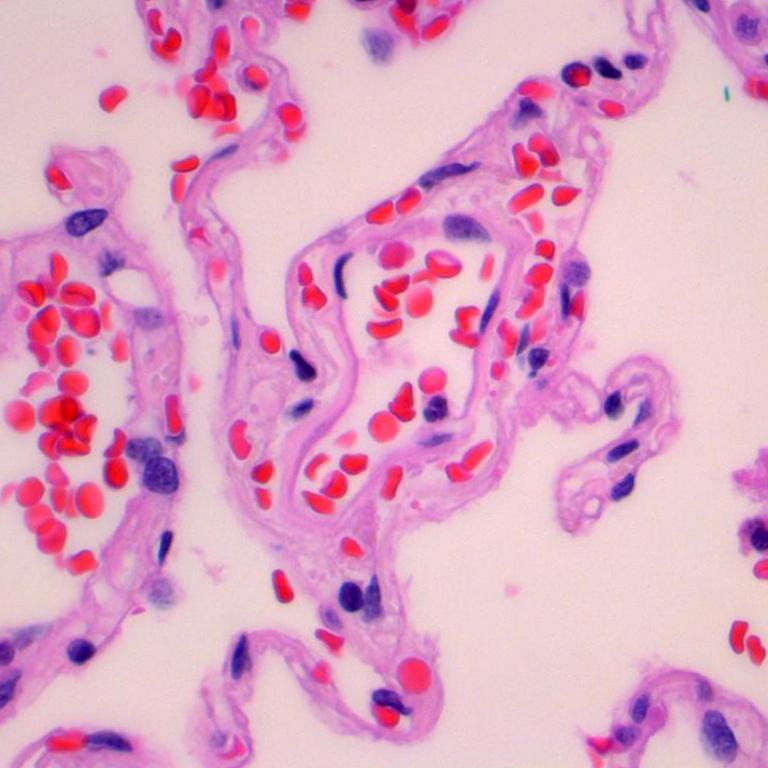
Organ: lung
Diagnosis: benign